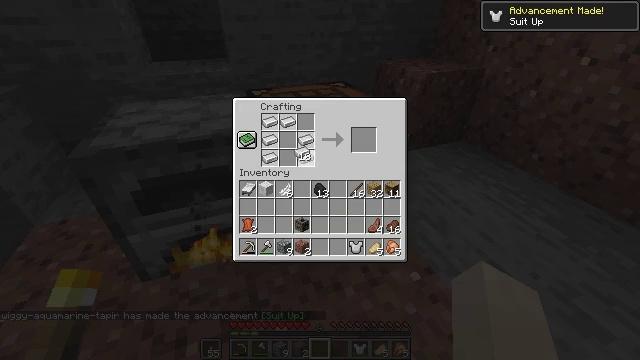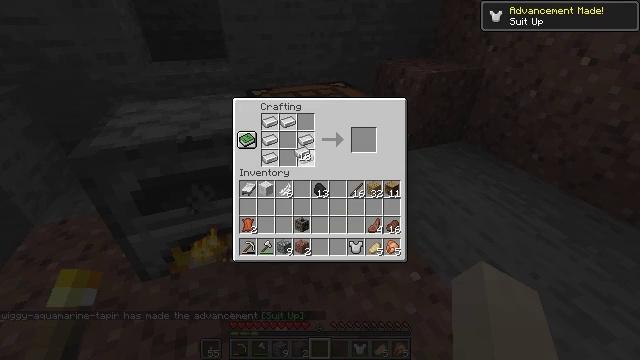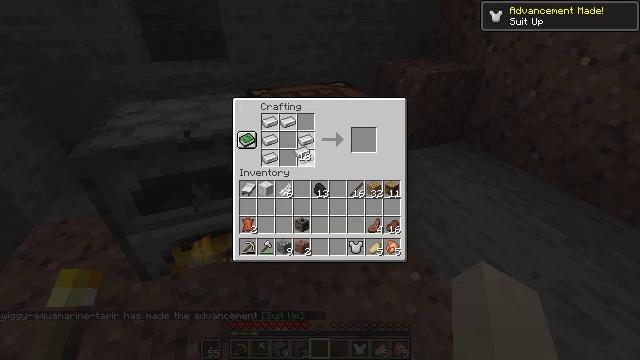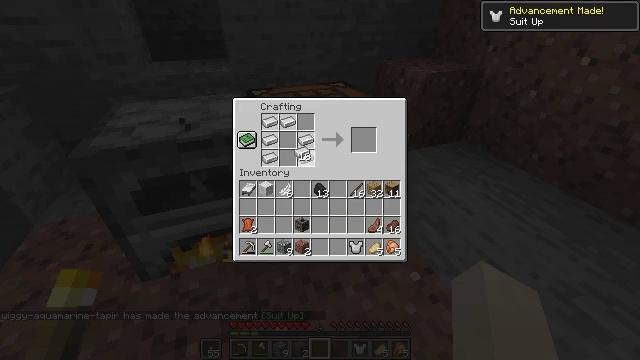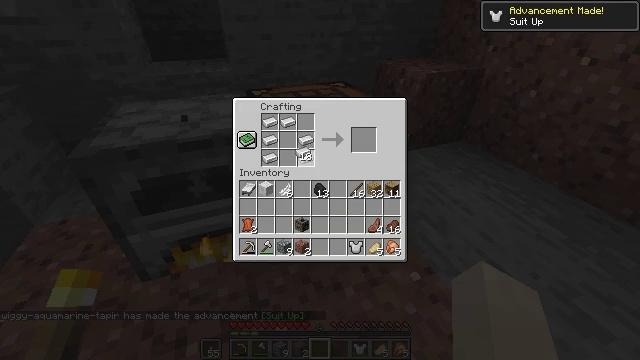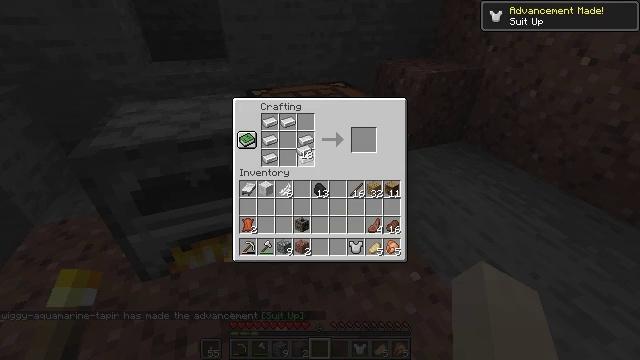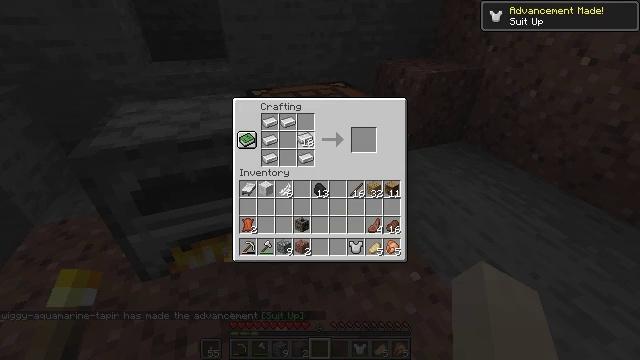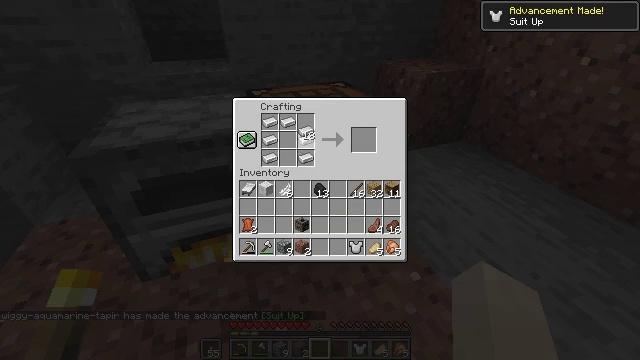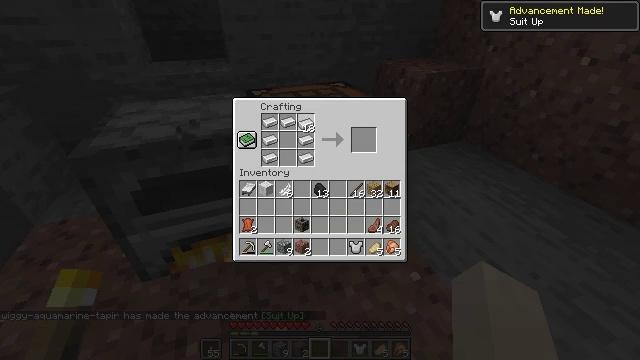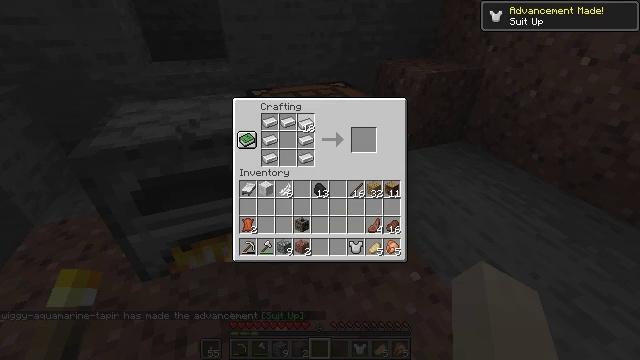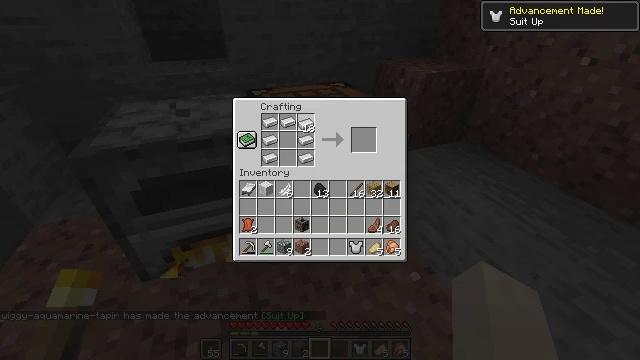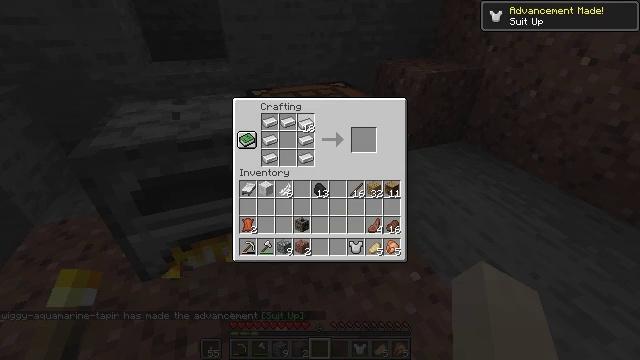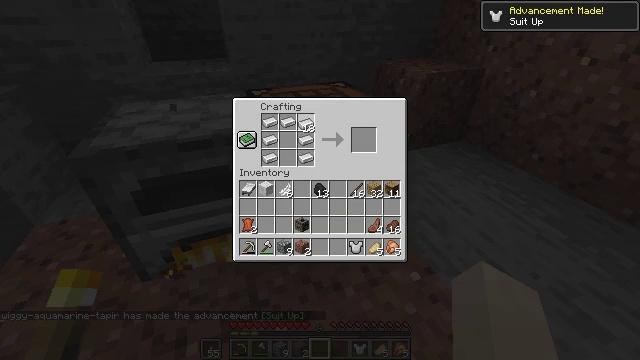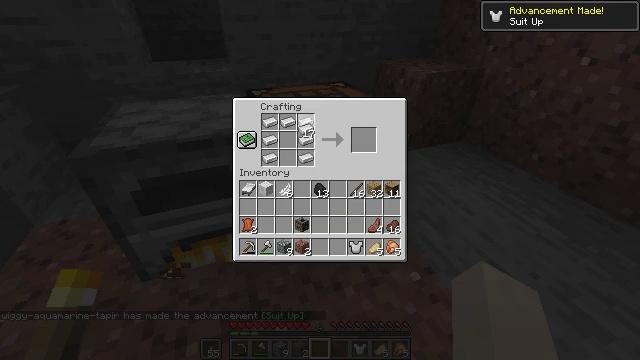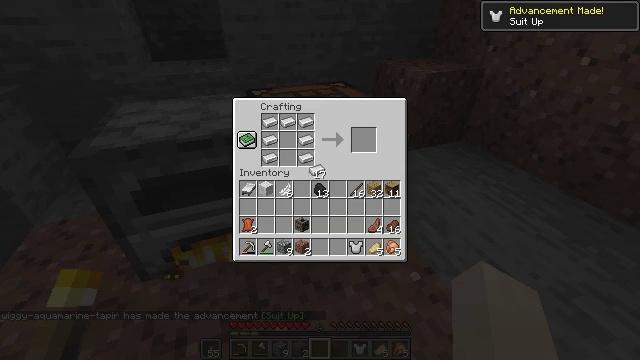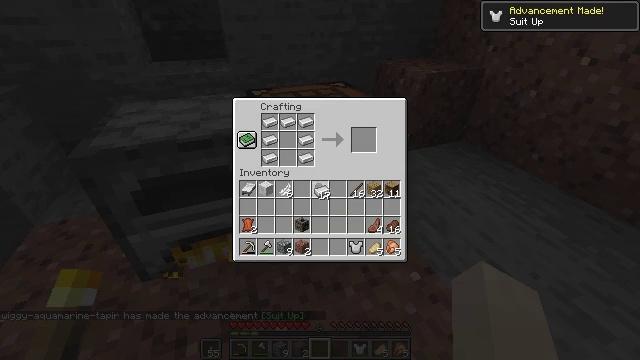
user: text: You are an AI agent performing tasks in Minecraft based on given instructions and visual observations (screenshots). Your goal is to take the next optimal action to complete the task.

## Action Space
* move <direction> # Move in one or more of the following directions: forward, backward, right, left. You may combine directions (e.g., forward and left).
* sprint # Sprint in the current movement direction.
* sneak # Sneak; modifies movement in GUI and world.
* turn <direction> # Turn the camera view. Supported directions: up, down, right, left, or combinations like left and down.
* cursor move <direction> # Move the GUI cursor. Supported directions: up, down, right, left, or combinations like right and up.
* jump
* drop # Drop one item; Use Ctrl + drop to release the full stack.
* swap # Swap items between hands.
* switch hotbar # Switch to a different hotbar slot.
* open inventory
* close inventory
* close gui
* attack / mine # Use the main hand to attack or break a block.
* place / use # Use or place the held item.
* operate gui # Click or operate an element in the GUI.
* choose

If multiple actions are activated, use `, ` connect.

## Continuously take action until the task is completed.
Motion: motion action
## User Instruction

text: Use the crafting table to create iron leggings.
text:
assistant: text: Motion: choose
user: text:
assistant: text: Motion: choose
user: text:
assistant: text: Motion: choose
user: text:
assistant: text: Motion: no_op
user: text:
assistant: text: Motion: no_op
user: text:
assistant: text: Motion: cursor move up
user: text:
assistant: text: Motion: cursor move up
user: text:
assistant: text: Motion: no_op
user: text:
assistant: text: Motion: no_op
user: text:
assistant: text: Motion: choose
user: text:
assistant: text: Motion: choose
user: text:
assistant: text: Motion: choose
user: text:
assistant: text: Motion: no_op
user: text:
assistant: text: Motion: cursor move right and down
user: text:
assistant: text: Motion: cursor move down
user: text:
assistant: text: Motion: no_op
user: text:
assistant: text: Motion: no_op
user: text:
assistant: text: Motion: cursor move down
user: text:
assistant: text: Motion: no_op
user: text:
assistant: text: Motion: operate gui
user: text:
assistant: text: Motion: operate gui
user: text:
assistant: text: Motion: operate gui
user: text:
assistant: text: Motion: cursor move right and up
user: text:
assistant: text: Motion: cursor move right and up
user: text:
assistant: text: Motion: no_op
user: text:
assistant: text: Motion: no_op
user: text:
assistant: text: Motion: no_op
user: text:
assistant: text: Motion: no_op
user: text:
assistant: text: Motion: no_op
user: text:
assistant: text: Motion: no_op